Question: I have 9 images inside one div. There are spaces between lines (please see the image below). I need to delete them. Could you please help me.
'''
<div style="margin:0;padding:0;border:0;">
<img src=".../1.jpg" style="margin:0;padding:0;border:0;"><!--
--><img src=".../2.jpg" style="margin:0;padding:0;border:0;"><!--
--><img src=".../3.jpg" style="margin:0;padding:0;border:0;"><!--
--><img src=".../4.jpg" style="margin:0;padding:0;border:0;"><!--
--><img src=".../5.jpg" style="margin:0;padding:0;border:0;"><!--
--><img src=".../6.jpg" style="margin:0;padding:0;border:0;"><!--
--><img src=".../7.jpg" style="margin:0;padding:0;border:0;"><!--
--><img src=".../8.jpg" style="margin:0;padding:0;border:0;"><!--
--><img src=".../9.jpg" style="margin:0;padding:0;border:0;">
</div>
'''
Update:

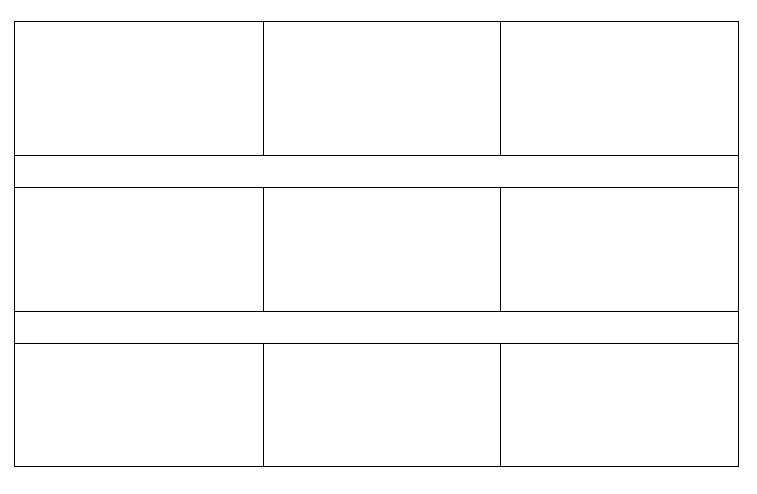
Answer: There are many ways, but one very quick way in your case, since the container 'div' doesn't have any text in it, is to do this:
'''
div { /* your inline images container div with no text */
font-size: 0;
}
'''
This will make the existing white space between your inline 'img' elements not occupy any space in the rendered layout.
But even if you are going to have text inside this 'div', simply restore the text size for the elements containing the text, e.g. for a 'span' inside this 'div':
'''
div span {
font-size: 16px;
}
'''